【题型】解答题　【知识点】立体几何　【难度】hard
变式3如图, 在三棱台 \(ABC-DEF\) 中, \(AB=BC=AC=4\), \(AD=FC=\sqrt{2}\), \(DF=2\), \(N\) 为 \(DF\) 的中点.

\noindent
(1)求证: \(AC \perp BN\)；\\
(2)若平面 \(ABC \perp\) 平面 \(ACFD\), 求直线 \(BN\) 与直线 \(AD\) 所成角的余弦值；\\
(3)设二面角 \(D-AC-B\) 的大小为 \(\theta\), 直线 \(BE\) 与平面 \(ABC\) 的所成角的大小为 \(\varphi\), 求 \(\tan\varphi\) 关于 \(\theta\) 的函数表达式及其定义域, 并求 \(\tan\varphi\) 的取值范围.

\vspace{1em}
\noindent
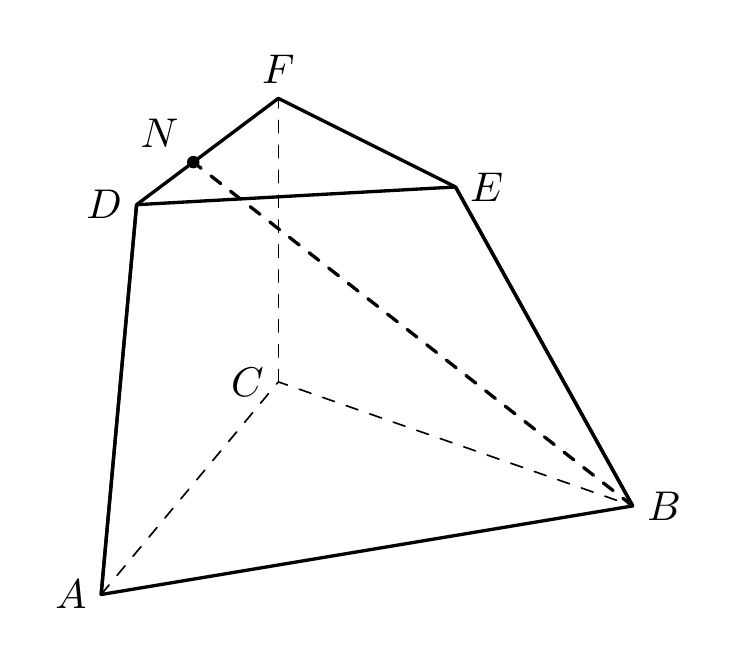
【解答】
【答案】(1)证明见解析\\
(2)\(\dfrac{\sqrt{26}}{26}\)\\
(3)\(\tan\varphi = \dfrac{\sin\theta}{\sqrt{3}-\cos\theta}\ (0<\theta<\pi)\)，\(\left(0,\dfrac{\sqrt{2}}{2}\right]\)

\vspace{1em}
\noindent
【分析】(1) 证明 \(AC \perp\) 平面 \(MNB\)，根据线面垂直即可求解，\\
(2) 根据面面垂直的性质，建立空间直角坐标系，根据向量的夹角即可求解，\\
(3) 根据棱台的几何特征，可根据线面角以及二面角的几何法，结合三角形的边角关系可得 \(\tan\varphi = \dfrac{\sin\theta}{\sqrt{3}-\cos\theta}\ (0<\theta<\pi)\)，即可根据圆的性质，结合图形关系和斜率的关系即可求解.

\vspace{1em}
\noindent
【详解】(1) 过 \(D\) 作 \(DP \perp AC\)，取 \(AC\) 中点为 \(M\)，连接 \(NM, MB\)\\

由于 \(AD=FC=\sqrt{2}\)，故四边形 \(ACFN\) 为等腰梯形，\\

故 \(NM \perp AC\)，\\

由于 \(\triangle ABC\) 为等边三角形，故 \(CA \perp MB\)，\\

\(NM \cap MB = M, NM, MB \subset\) 平面 \(MNB\)，\\

故 \(AC \perp\) 平面 \(MNB\)，\(NB \subset\) 平面 \(MNB\)，故 \(AC \perp BN\)

\vspace{0.5em}
\noindent
(2) 若平面 \(ABC \perp\) 平面 \(ACFD\)，且两平面的交线为 \(AC\)，\(NM \perp AC\)，\(MN \subset\) 平面 \(ACFN\)，\\

故 \(MN \perp\) 平面 \(ABC\)，\\

建立如图所示的空间直角坐标系，

\(AP = \dfrac{1}{2}(AC-DF)=1\)，故 \(DP = \sqrt{AD^2 - AP^2}=1\)，\\

\(MB = \dfrac{\sqrt{3}}{2}AB = 2\sqrt{3}\)，\\

则 \(A(2,0,0), B(0,2\sqrt{3},0), D(1,0,1), N(0,0,1)\)，\\

故 \(\overrightarrow{AD}=(-1,0,1), \overrightarrow{BN}=(0,-2\sqrt{3},1)\)，\\

故 \(\cos\langle \overrightarrow{AD}, \overrightarrow{BN}\rangle = \dfrac{\overrightarrow{AD} \cdot \overrightarrow{BN}}{|\overrightarrow{AD}| \cdot |\overrightarrow{BN}|} = \dfrac{1}{\sqrt{2} \times \sqrt{13}} = \dfrac{\sqrt{26}}{26}\)\\

故直线 \(BN\) 与直线 \(AD\) 所成角的余弦值为 \(\dfrac{\sqrt{26}}{26}\)

\vspace{0.5em}
\noindent
(3) 设 \(N\) 到平面 \(ABC\) 的距离为 \(h\)，则 \(h = NM\sin\theta = \sin\theta\)，且 \(N,E\) 在底面的投影分别为 \(N',E'\)，\\

由于 \(BM \perp AC, N'M \perp AC\)，故 \(\theta\) 为 \(\angle NMB\)，\\

则 \(\theta\) 为钝角时，此时 \(N'\) 在三角形 \(ABC\) 的外部，\\

\(N'B = N'M + BM = -\cos\theta + 2\sqrt{3}\)，\\

\(BE' = BN' - NE' = -\cos\theta + 2\sqrt{3} - \sqrt{3} = \sqrt{3} - \cos\theta\)，\\

故 \(\tan\varphi = \dfrac{EE'}{BE'} = \dfrac{\sin\theta}{\sqrt{3}-\cos\theta}\)，\\

当 \(\theta\) 为锐角时，此时 \(N'\) 在三角形 \(ABC\) 的内部，\\

\(N'B = MB - N'M = 2\sqrt{3} - \cos\theta\)，\\

\(BE' = BN' - NE' = -\cos\theta + 2\sqrt{3} - \sqrt{3} = \sqrt{3} - \cos\theta\)，\\

故 \(\tan\varphi = \dfrac{EE'}{BE'} = \dfrac{\sin\theta}{\sqrt{3}-\cos\theta}\)，\\

\(\theta\) 为直角时，也符合 \(\tan\varphi = \dfrac{EE'}{BE'} = \dfrac{\sin\theta}{\sqrt{3}-\cos\theta}\)，\\

故 \(\tan\varphi = \dfrac{EE'}{BE'} = \dfrac{\sin\theta}{\sqrt{3}-\cos\theta}\ (0<\theta<\pi)\)，\\

设 \((\cos\theta, \sin\theta)\) 是 \(x^2 + y^2 = 1\)（上半圆，不包括端点）上的任意一点，\\

则 \(\dfrac{\sin\theta}{\cos\theta - \sqrt{3}}\) 可看作是半圆 \(x^2 + y^2 = 1\) 上一点 \((\cos\theta, \sin\theta)\) 到 \(K(\sqrt{3},0)\) 的斜率，\\

根据图可知：当直线 \(HK\) 与半圆相切时，此时直线的斜率最小为 \(-\tan\angle HKO = -\dfrac{OH}{HK} = -\dfrac{\sqrt{2}}{2}\)，\\

因此 \((\cos\theta, \sin\theta)\) 到 \(K(\sqrt{3},0)\) 的斜率的取值为 \(\left[-\dfrac{\sqrt{2}}{2},0\right)\)，\\

因此 \(\tan\varphi = \dfrac{\sin\theta}{\sqrt{3}-\cos\theta} = -\dfrac{\sin\theta}{\cos\theta - \sqrt{3}} \in \left(0,\dfrac{\sqrt{2}}{2}\right]\)

\vspace{1em}
\noindent
【点睛】方法点睛：求二面角常用的方法：\\

(1) 几何法：二面角的大小常用它的平面角来度量，平面角的作法常见的有：\\
①定义法；②垂面法，注意利用等腰三角形的性质；\\

(2) 空间向量法：分别求出两个平面的法向量，然后通过两个平面法向量的夹角得到二面角的大小，但要注意结合实际图形判断所求二面角是锐角还是钝角.
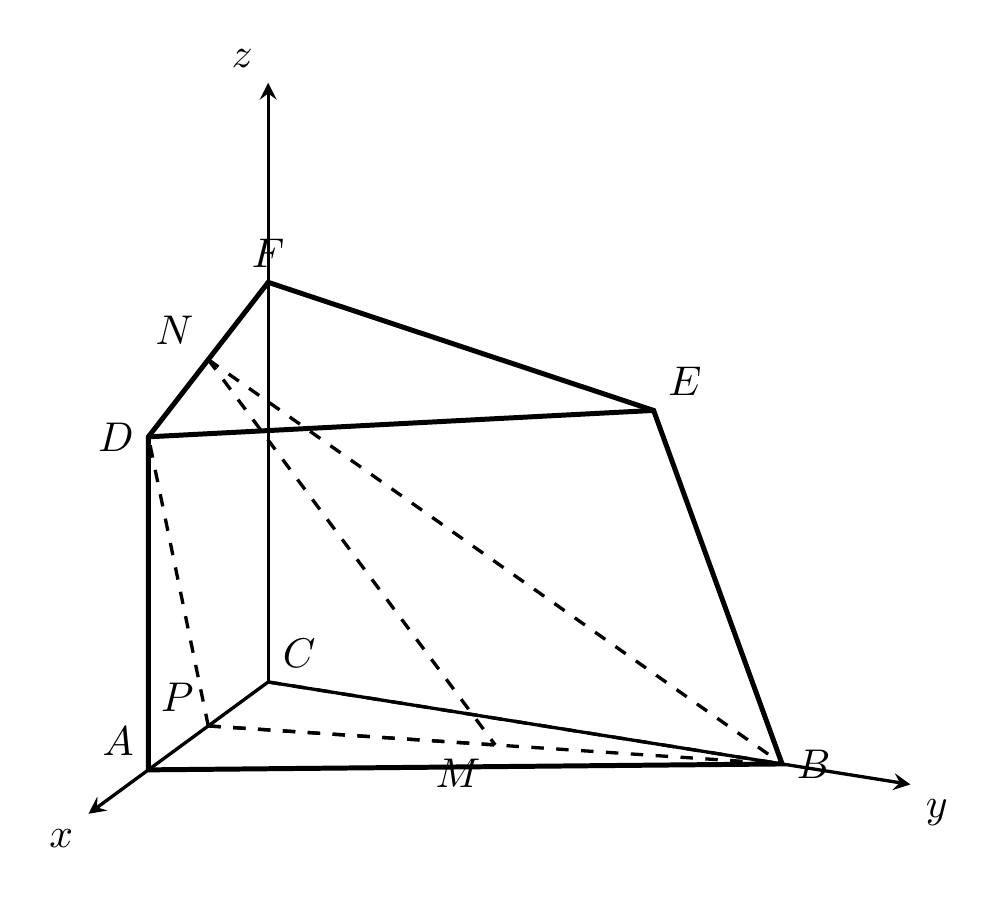
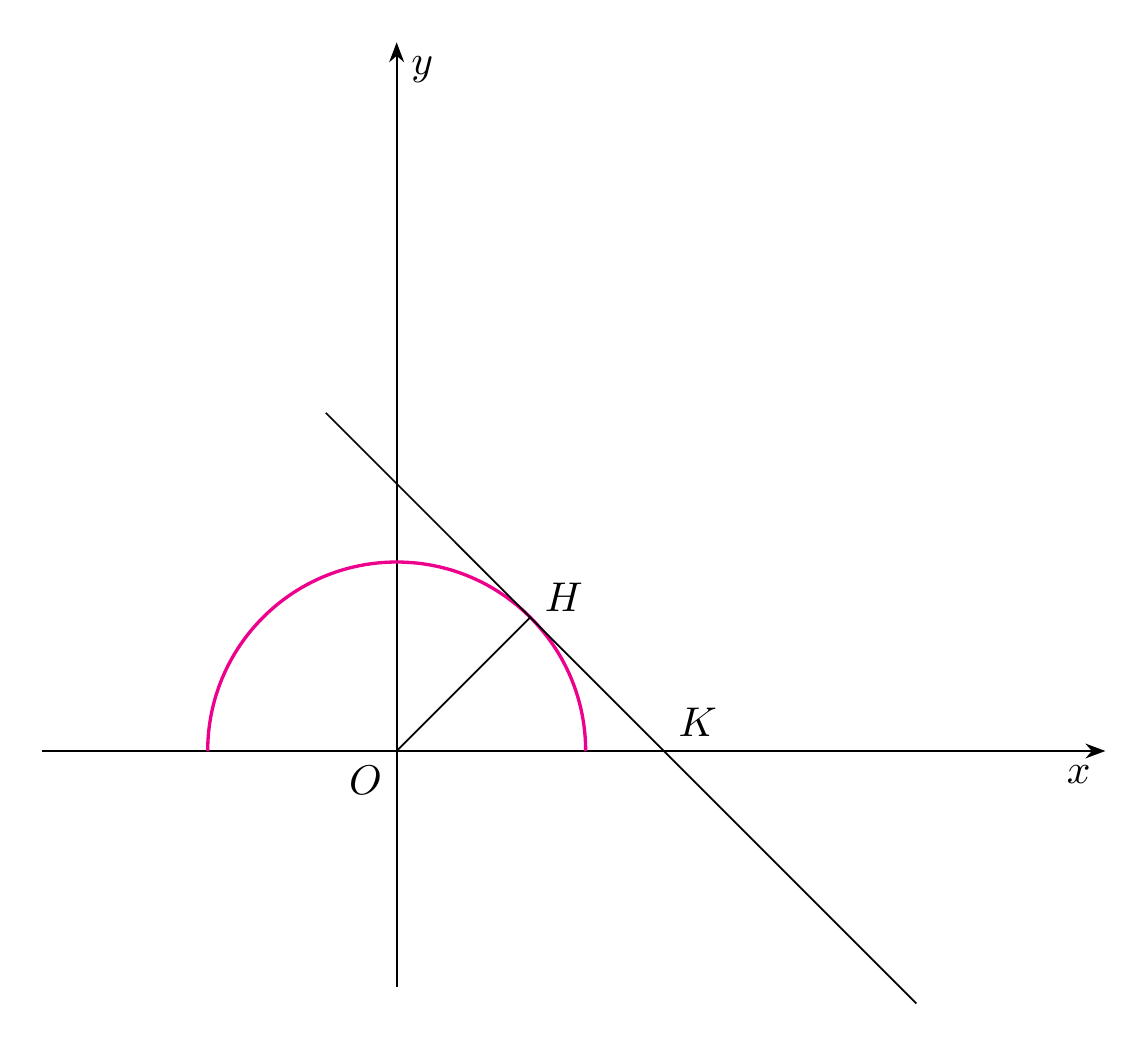